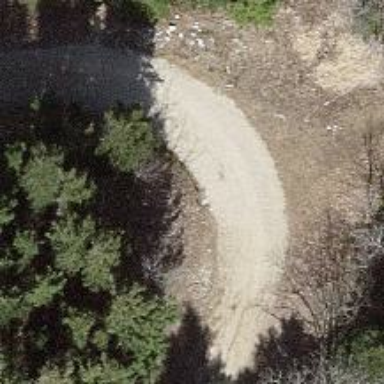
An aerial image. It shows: Gravel track with grade 3 tracktype.